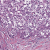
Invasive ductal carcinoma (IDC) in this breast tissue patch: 1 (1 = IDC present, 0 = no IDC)